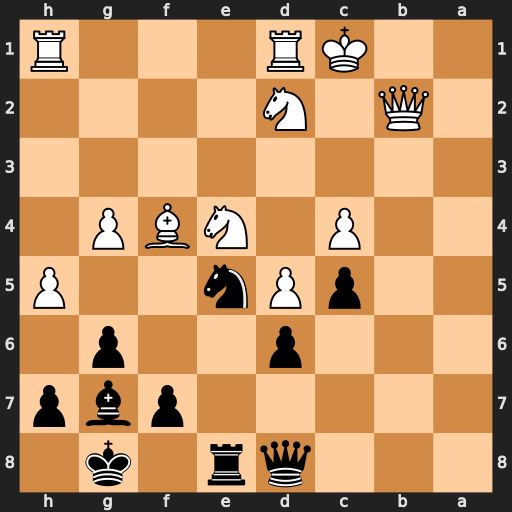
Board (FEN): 3qr1k1/5pbp/3p2p1/2pPn2P/2P1NBP1/8/1Q1N4/2KR3R
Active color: b
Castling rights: -
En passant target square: -
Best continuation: Nd3+ Kc2 Nxb2